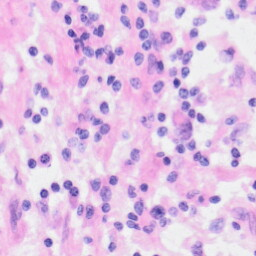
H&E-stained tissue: Kidney